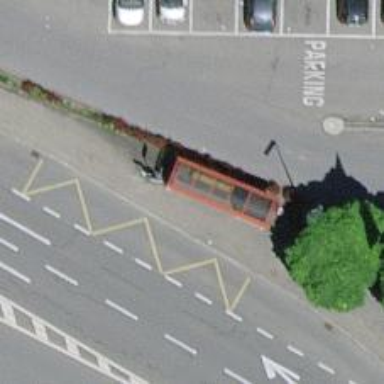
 serving as platform for public transportation."